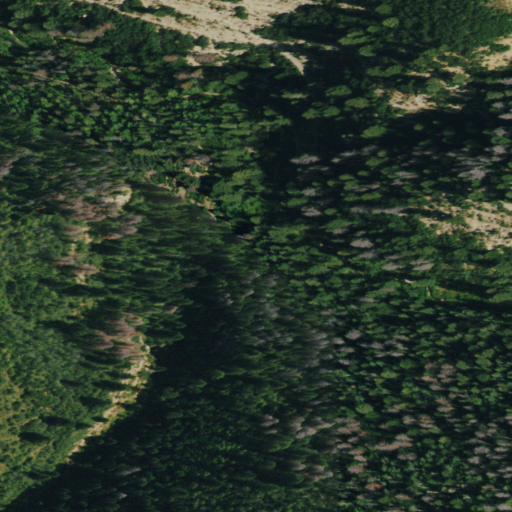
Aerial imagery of valley in Colorado named Trail Gulch containing deciduous forest, evergreen forest, and shrub